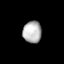
Tissue: lung
Cell type: Myeloid cells
Senescence score: 0.647
Nuclear area (px): 397
Mean DAPI intensity: 181.222